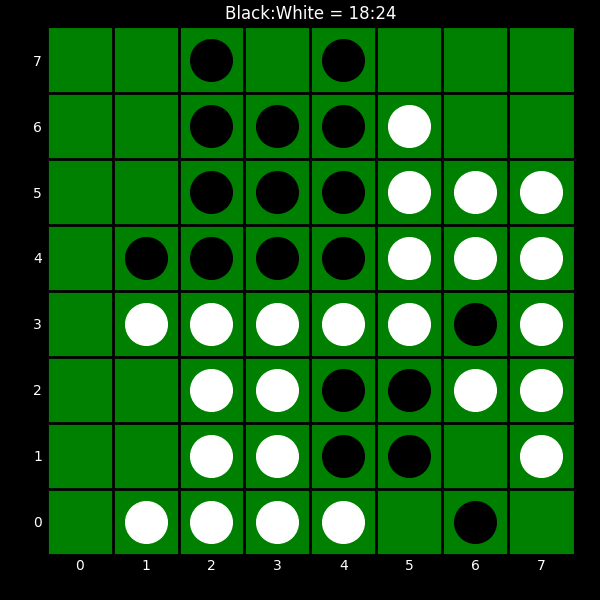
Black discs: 18
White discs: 24